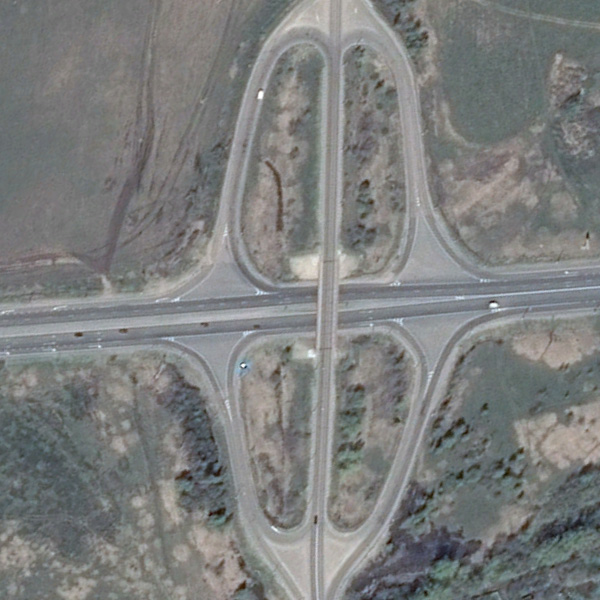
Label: Viaduct